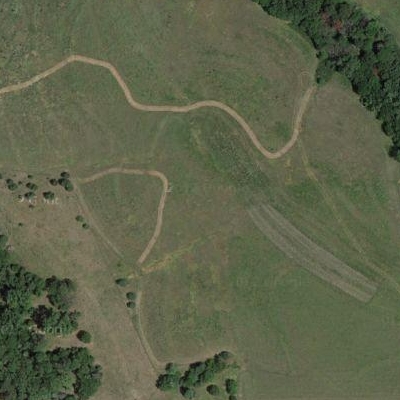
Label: Grass